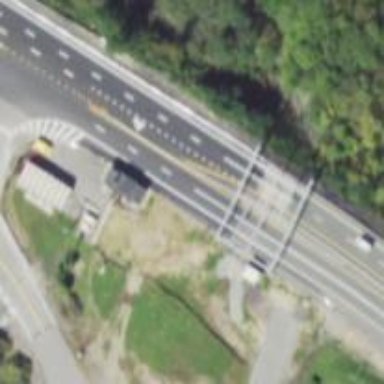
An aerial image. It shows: Toll gantry on the road.